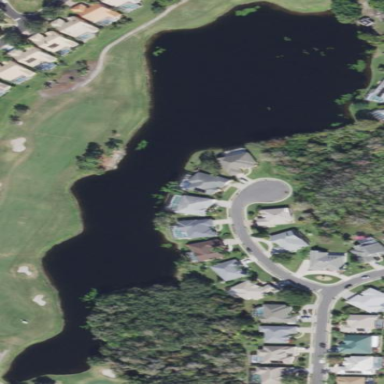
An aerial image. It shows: Lake which is considered lateral water hazard on golf course.